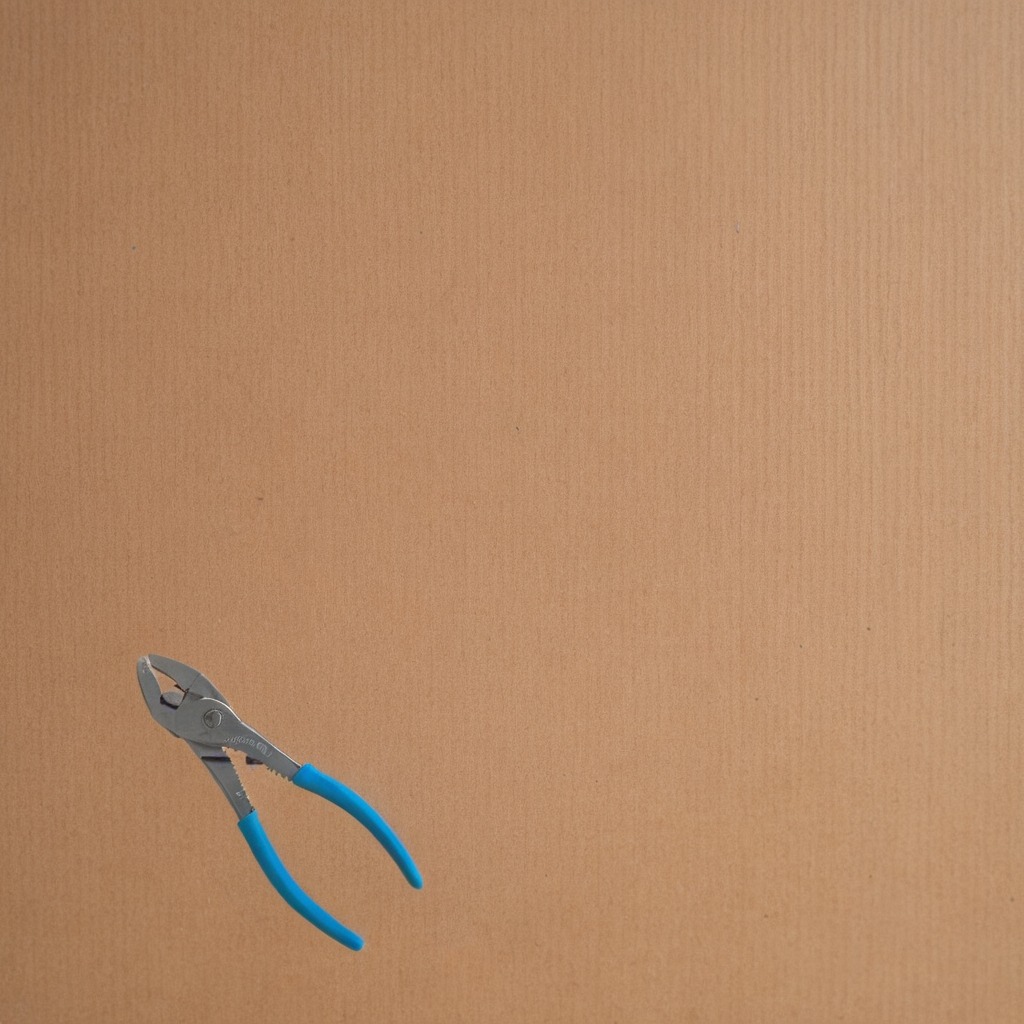
A plier is lying on the cardboard box surface.